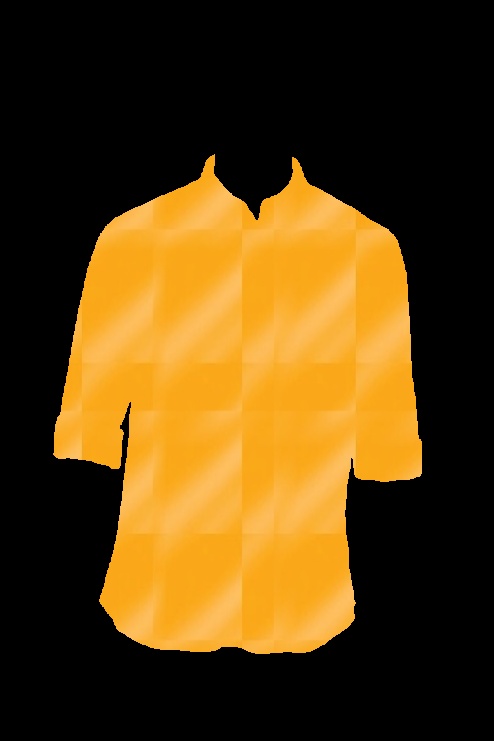
orange button up tee